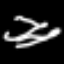
Label: squiggle